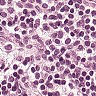
Metastatic tissue present: no